Interaction volume radius: 5 \u00c5
Interaction volume height: 15 \u00c5
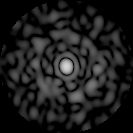
Disorder parameter: 0.8434